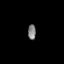
Tissue: prostate
Cell type: Myeloid cells
Senescence score: 0.311
Nuclear area (px): 118
Mean DAPI intensity: 128.746